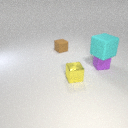
small yellow metal cube to the right of small brown rubber cube